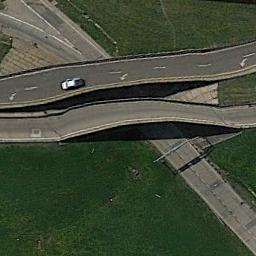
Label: overpass